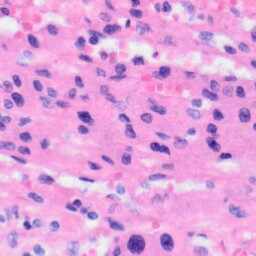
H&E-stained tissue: Liver